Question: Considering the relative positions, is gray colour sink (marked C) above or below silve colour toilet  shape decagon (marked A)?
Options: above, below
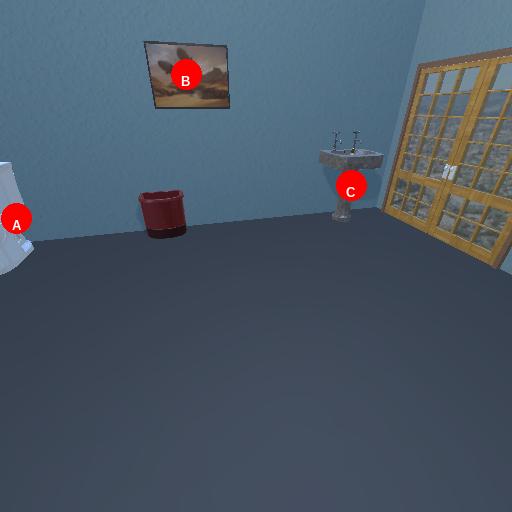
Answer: above